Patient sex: F
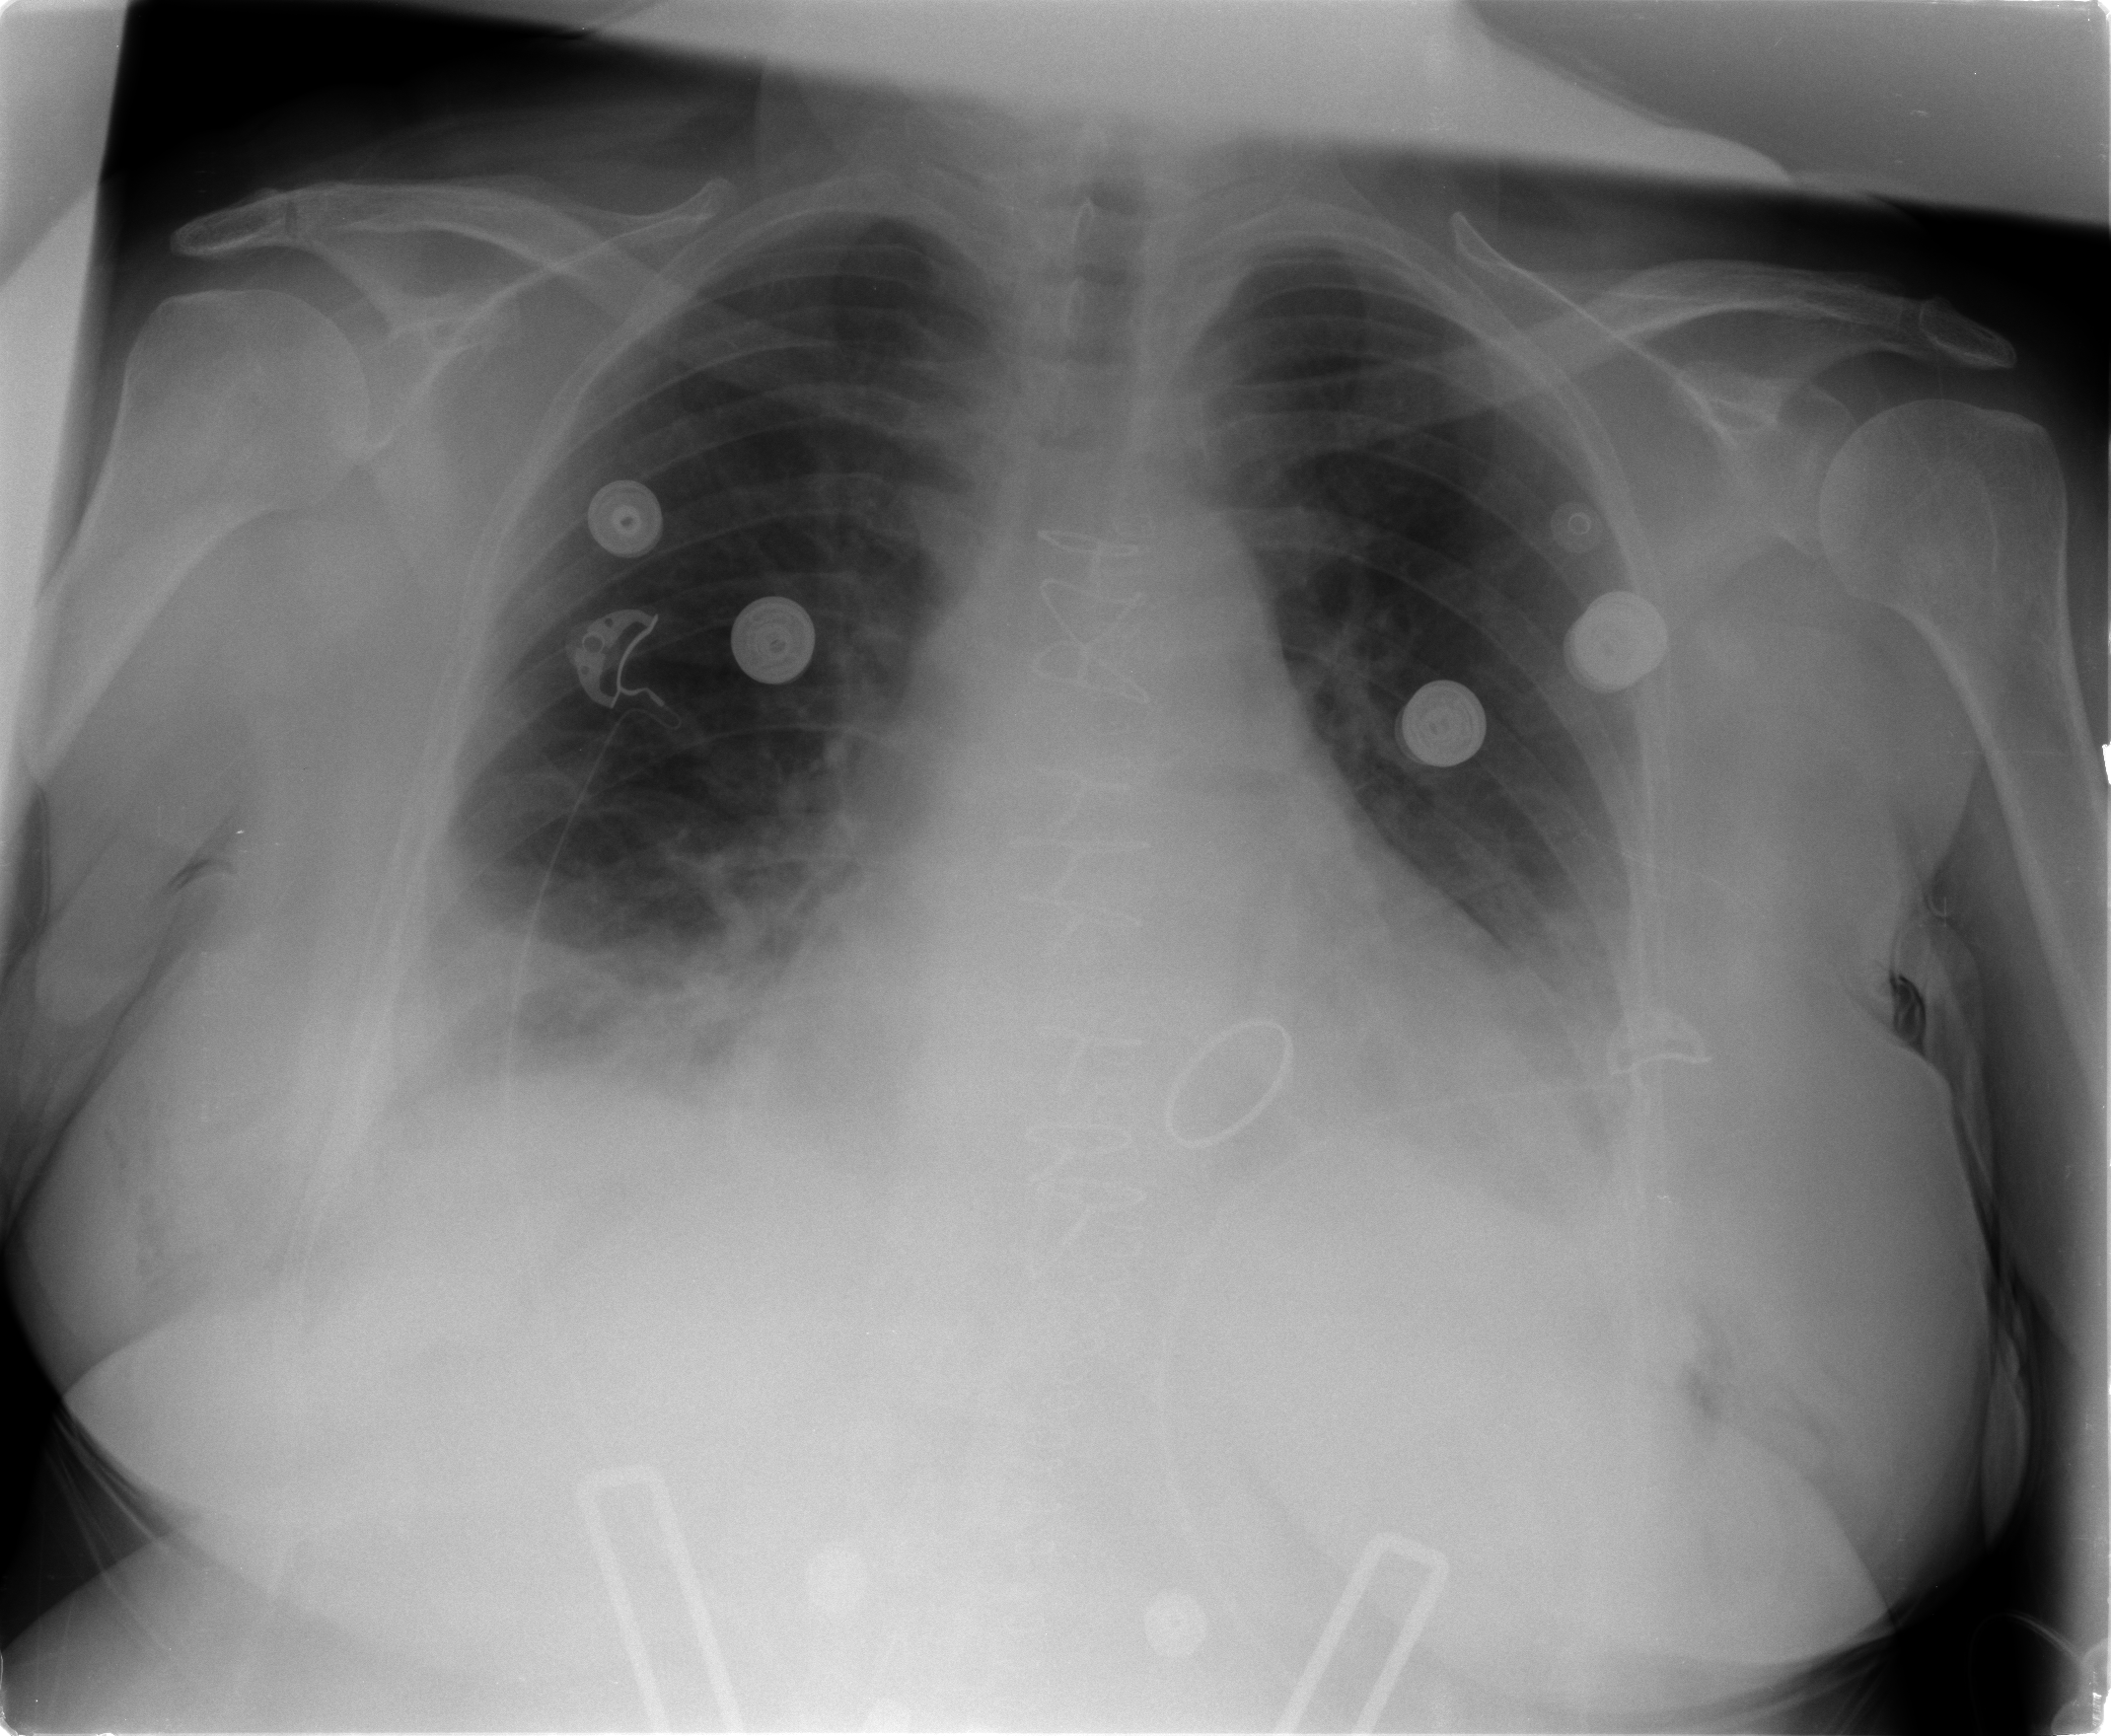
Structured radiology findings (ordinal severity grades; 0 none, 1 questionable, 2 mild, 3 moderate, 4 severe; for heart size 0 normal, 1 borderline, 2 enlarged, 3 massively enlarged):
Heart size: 2
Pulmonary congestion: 1
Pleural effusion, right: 2
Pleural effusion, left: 2
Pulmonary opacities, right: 2
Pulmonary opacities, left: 1
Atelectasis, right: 2
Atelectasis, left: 2